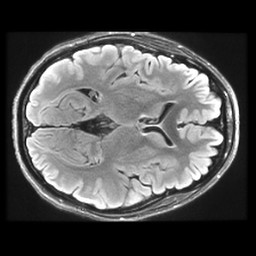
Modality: FLAIR
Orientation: axial
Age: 21
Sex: female
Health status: healthy
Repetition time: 12 s
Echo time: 0.09782 s